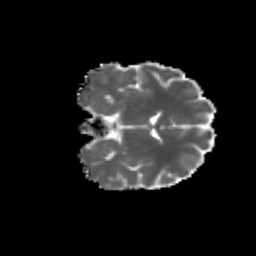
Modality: MD
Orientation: coronal
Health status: ill
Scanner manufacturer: siemens
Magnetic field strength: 3 T
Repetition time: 13.7 s
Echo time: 0.098 s